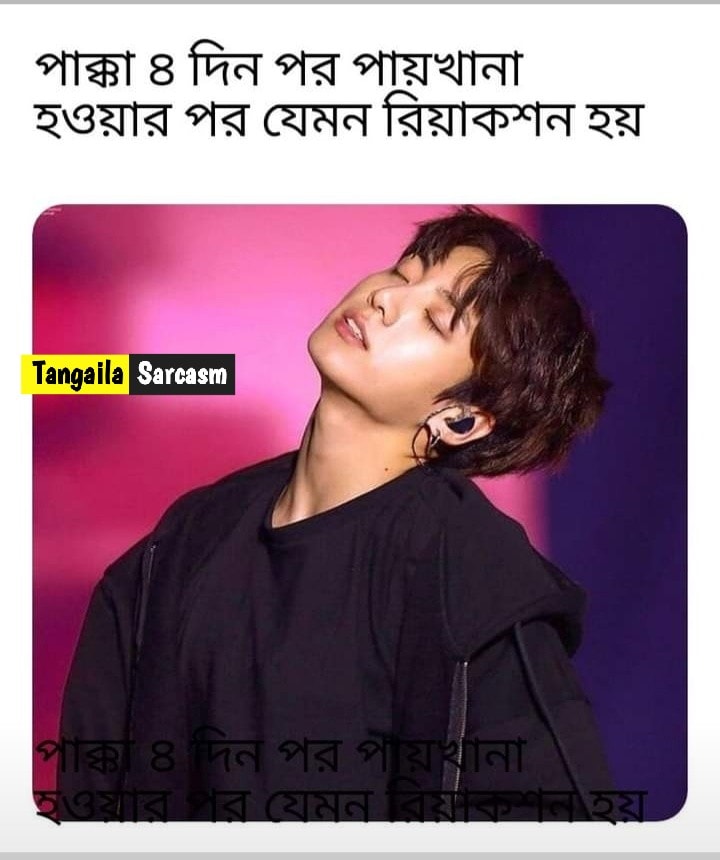
Caption: পাক্কা ৪ দিন পর পায়খানা হওয়ার পর যেমন রিয়াকশন হয়
Label: hate